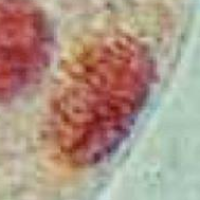
Label: prophase